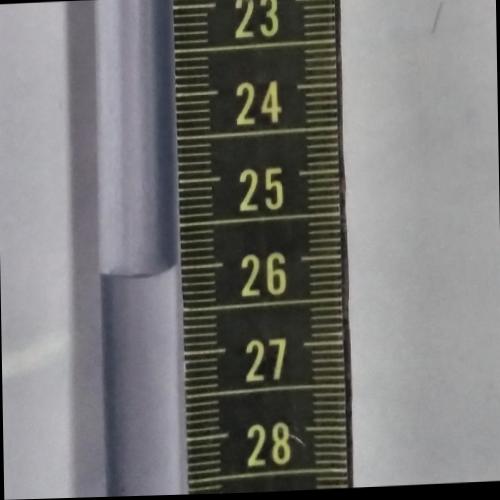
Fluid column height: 26.0 cm